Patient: sex F, age 41
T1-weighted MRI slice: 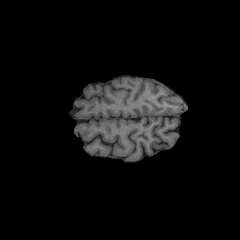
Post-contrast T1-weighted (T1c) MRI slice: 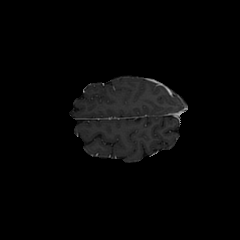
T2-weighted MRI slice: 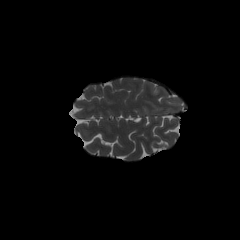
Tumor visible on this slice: no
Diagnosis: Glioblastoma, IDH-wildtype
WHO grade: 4